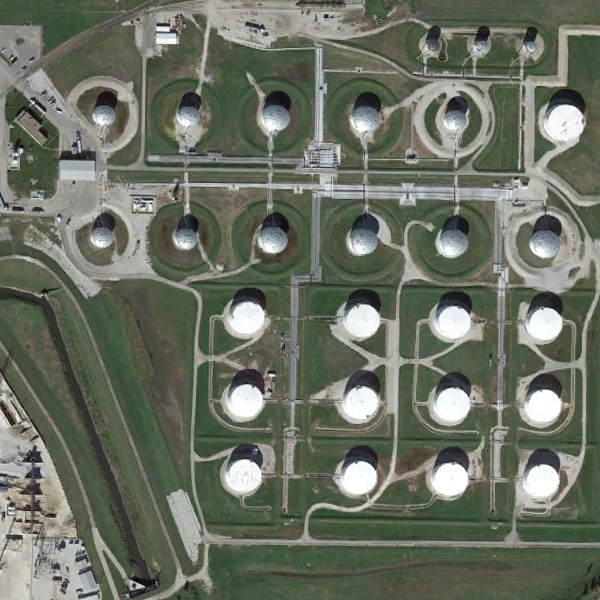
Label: StorageTanks